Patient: sex M, age 54
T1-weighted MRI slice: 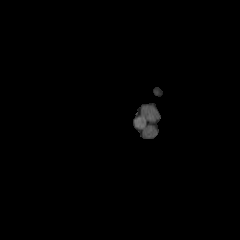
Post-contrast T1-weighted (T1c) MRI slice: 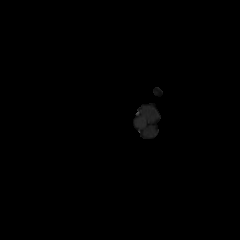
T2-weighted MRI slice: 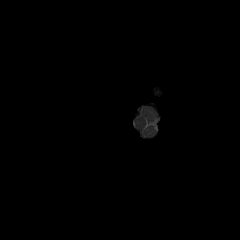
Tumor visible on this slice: no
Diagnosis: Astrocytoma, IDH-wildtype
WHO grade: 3